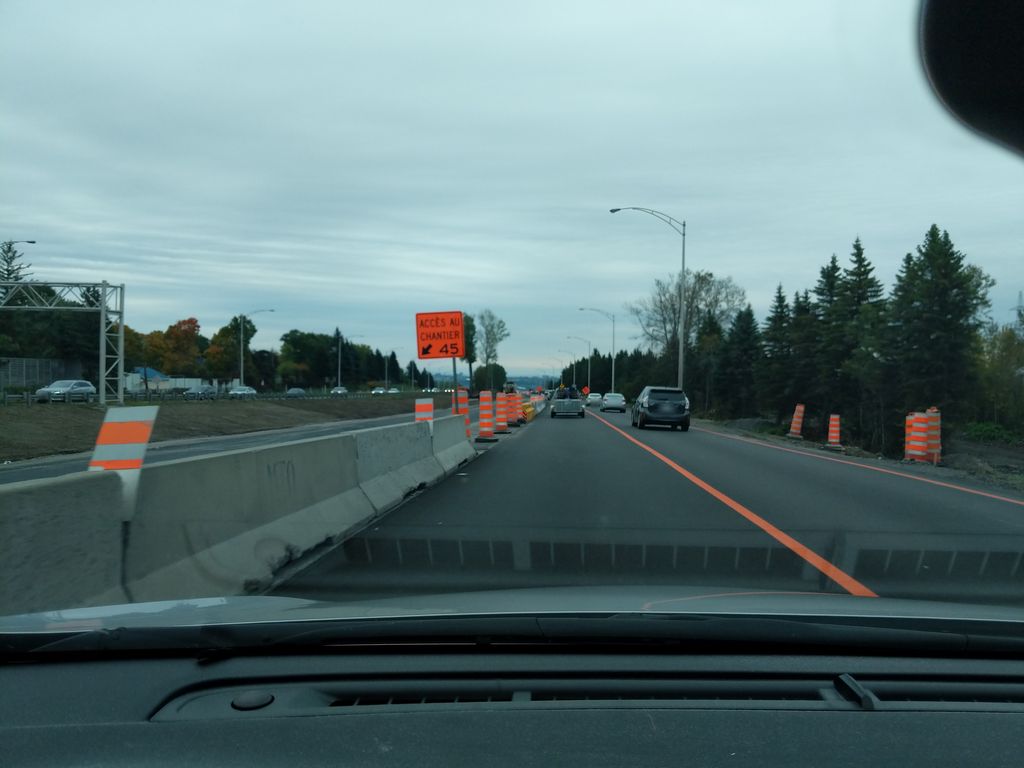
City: quebec_city